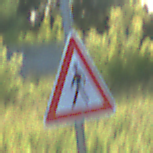
Verkehrszeichen: FussgaengerRechts
Umgebung: Outdoor, Nature
Tageszeit: MorningAfternoon
Wetter: Clear
Licht: Natural
Jahreszeit: NotSpecified
Kontrast: HighContrast